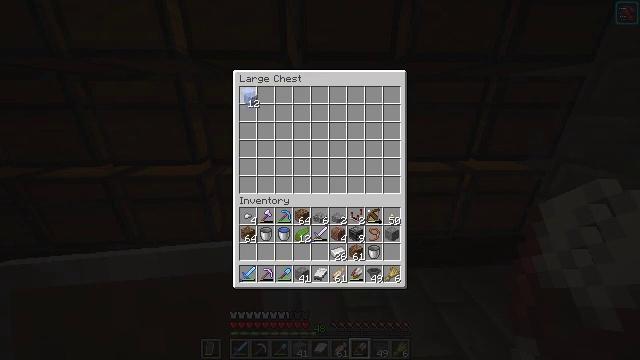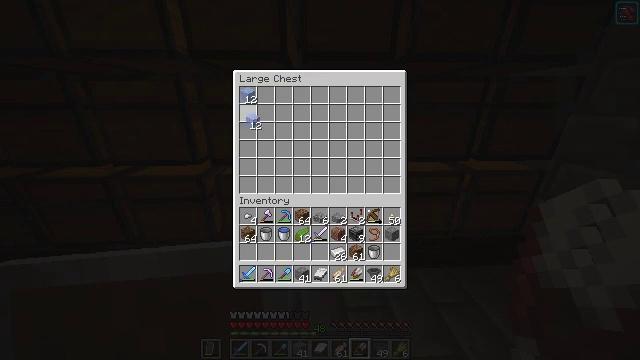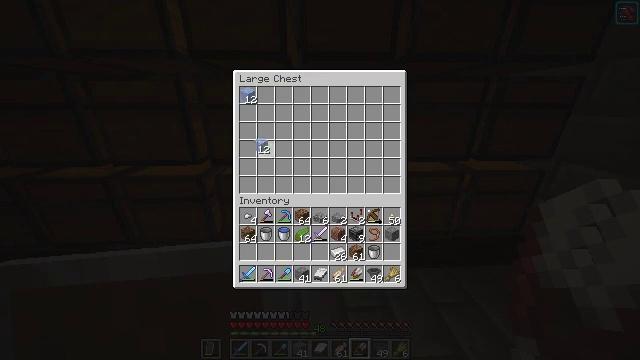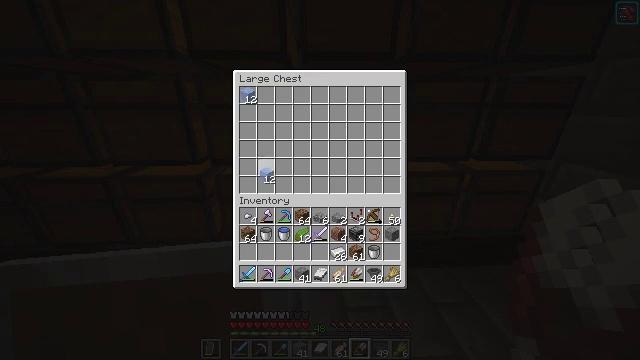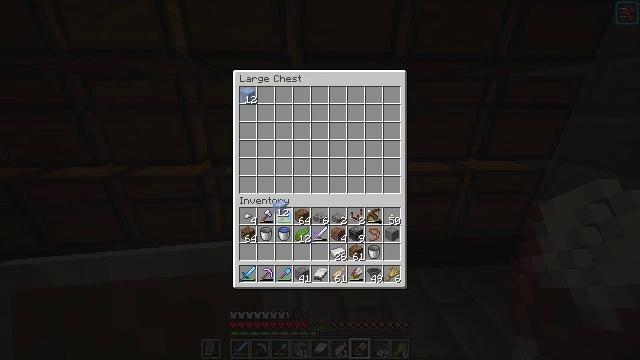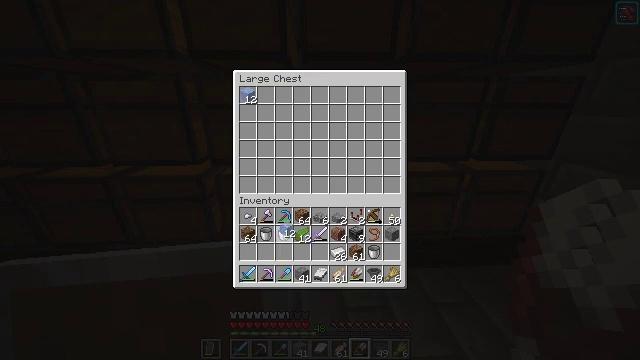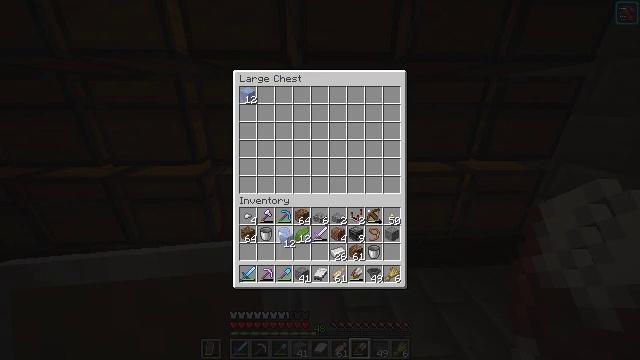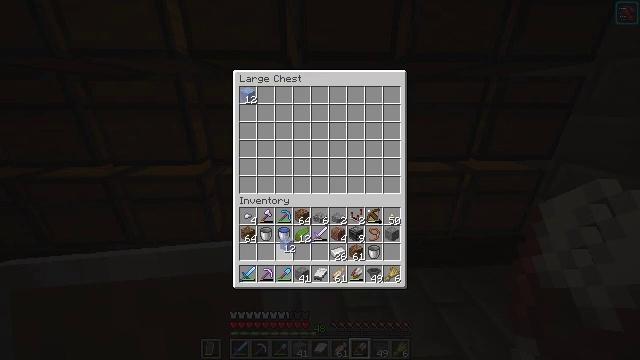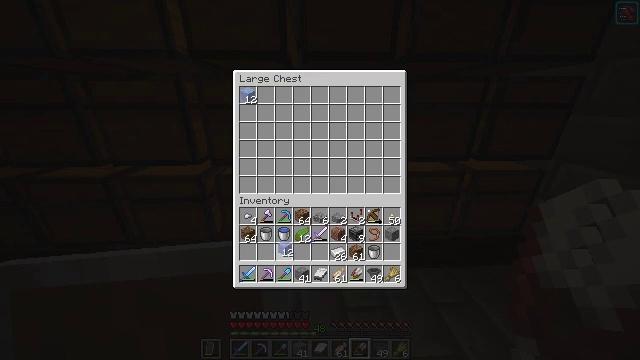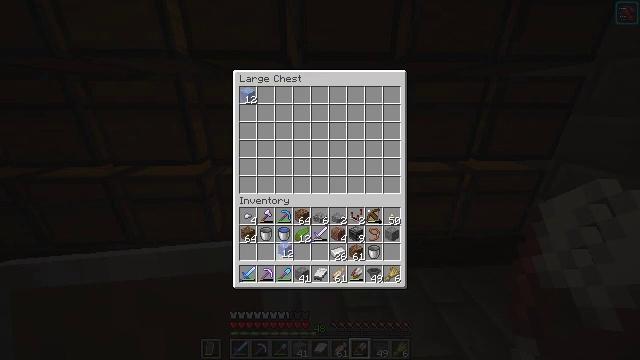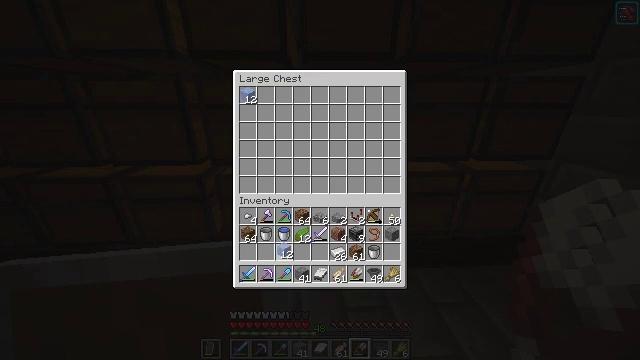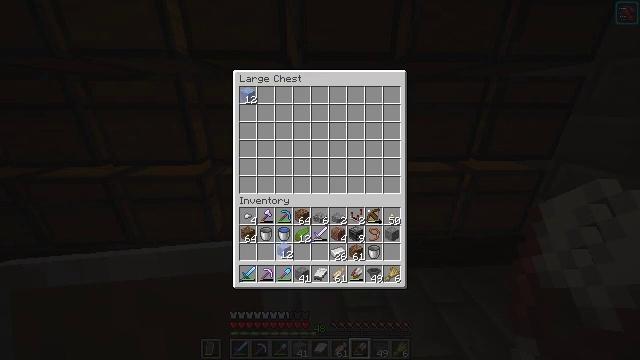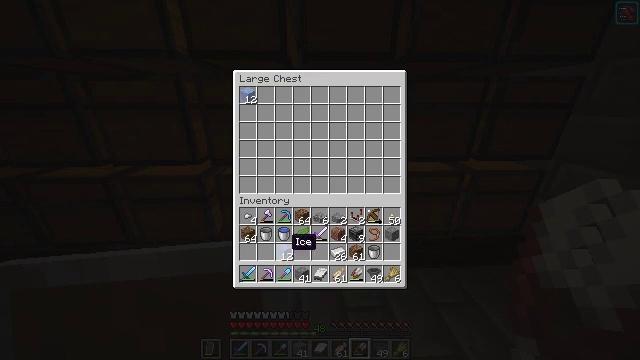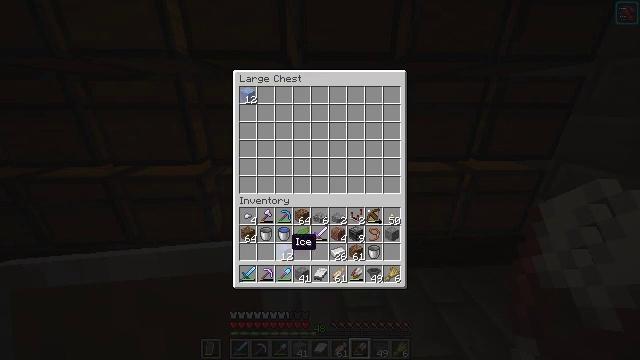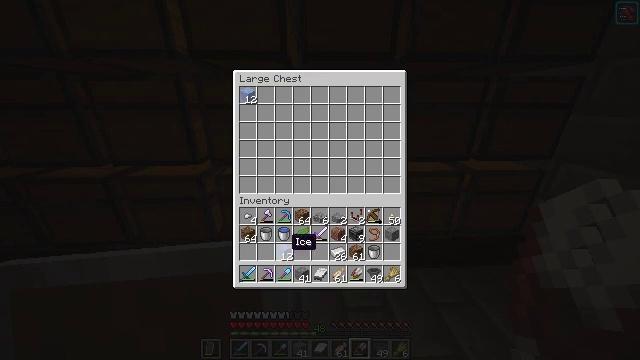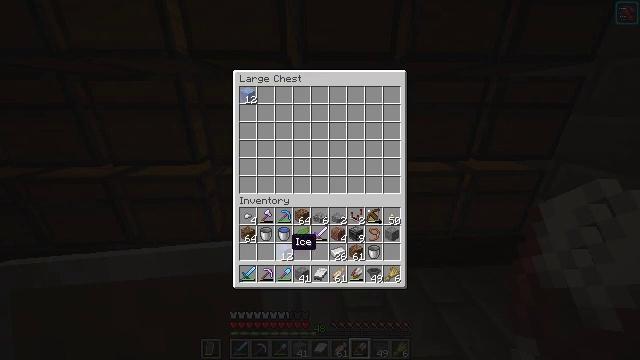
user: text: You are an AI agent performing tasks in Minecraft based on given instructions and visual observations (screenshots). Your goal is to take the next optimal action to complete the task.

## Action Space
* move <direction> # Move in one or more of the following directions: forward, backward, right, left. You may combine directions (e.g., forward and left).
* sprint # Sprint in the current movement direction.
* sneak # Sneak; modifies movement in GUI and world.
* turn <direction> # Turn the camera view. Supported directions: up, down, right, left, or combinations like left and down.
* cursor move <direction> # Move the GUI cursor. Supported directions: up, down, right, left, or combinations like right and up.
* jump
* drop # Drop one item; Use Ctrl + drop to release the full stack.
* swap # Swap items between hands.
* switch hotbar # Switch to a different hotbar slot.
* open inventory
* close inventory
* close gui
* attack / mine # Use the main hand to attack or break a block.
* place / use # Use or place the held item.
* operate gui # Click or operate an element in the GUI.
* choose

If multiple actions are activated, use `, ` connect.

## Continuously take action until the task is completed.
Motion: motion action
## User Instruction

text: Combine ice blocks in the crafting table to get packed ice.
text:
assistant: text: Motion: cursor move down
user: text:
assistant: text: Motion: cursor move right and down
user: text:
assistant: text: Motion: cursor move down
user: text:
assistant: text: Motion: cursor move right and down
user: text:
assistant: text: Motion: cursor move right and down
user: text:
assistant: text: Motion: cursor move down
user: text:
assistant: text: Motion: no_op
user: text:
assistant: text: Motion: no_op
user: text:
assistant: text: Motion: no_op
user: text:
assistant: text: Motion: operate gui
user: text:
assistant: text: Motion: operate gui
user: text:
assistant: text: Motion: no_op
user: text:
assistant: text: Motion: no_op
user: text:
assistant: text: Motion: no_op
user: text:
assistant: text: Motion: no_op
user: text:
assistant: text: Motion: cursor move left and up
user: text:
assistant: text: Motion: no_op
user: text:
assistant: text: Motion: cursor move right
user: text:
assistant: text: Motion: cursor move up
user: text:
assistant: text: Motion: cursor move left and up
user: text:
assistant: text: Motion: cursor move left and up
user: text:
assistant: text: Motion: cursor move left and up
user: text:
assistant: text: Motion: no_op
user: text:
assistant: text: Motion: no_op
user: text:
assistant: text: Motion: sneak
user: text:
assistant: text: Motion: sneak
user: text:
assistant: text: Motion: sneak
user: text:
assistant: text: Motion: no_op
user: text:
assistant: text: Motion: operate gui
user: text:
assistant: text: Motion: no_op